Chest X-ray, PA view. Patient: 28 years old, sex F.
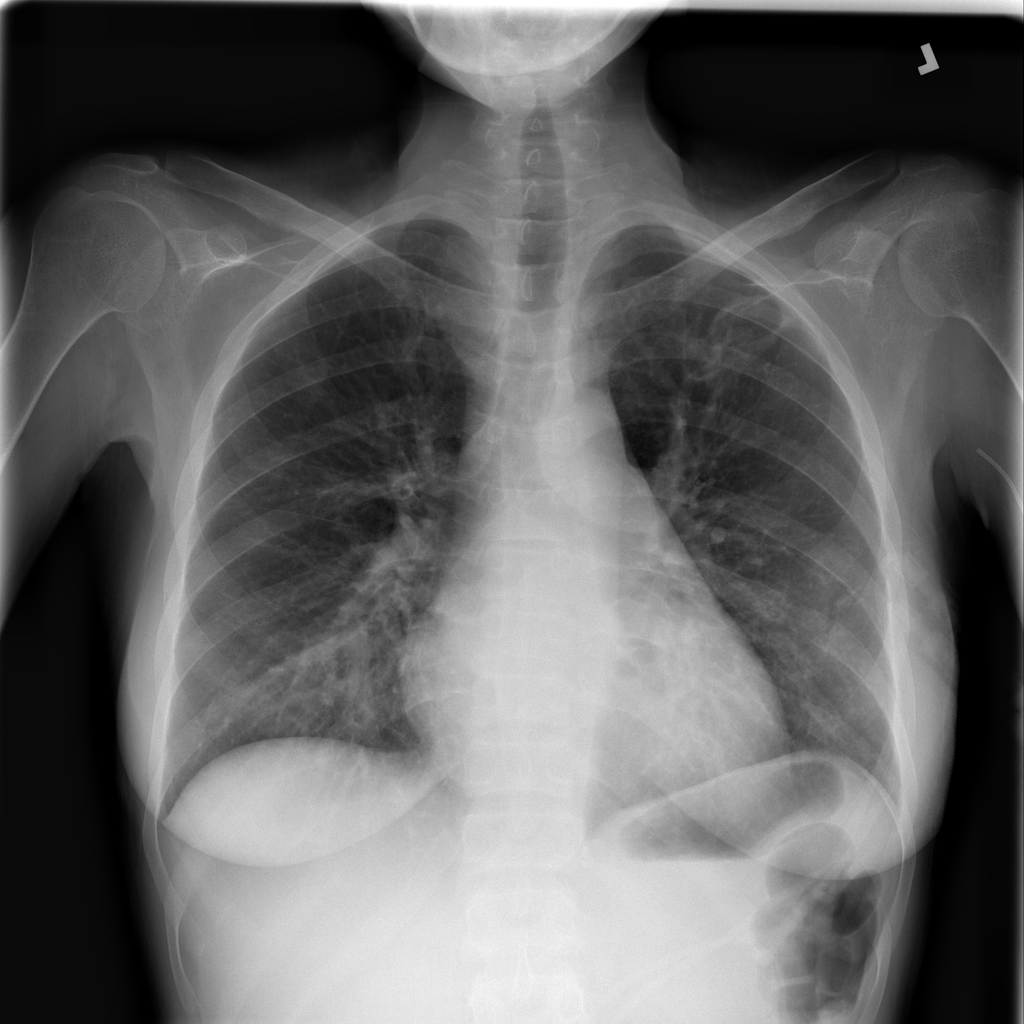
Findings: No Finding